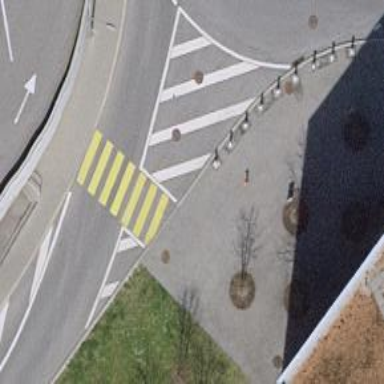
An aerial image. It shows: Zebra crossing on the road.